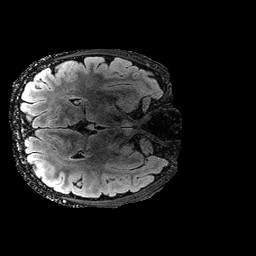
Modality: FLAIR
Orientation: axial
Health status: ill
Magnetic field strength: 3 T